Question: I have to put the text over the image, I want to get the following final result:

I list all images from my database and add them dynamically to my Flexbox.
But I need to do this by code, dynamically.
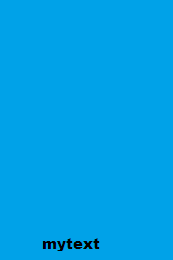
Answer: You can use this:
'''
<RelativeLayout>
<ImageView
android:id="@+id/myImageView"
android:layout_width="wrap_content"
android:layout_height="wrap_content"
android:src="@drawable/myImageSouce" />
<TextView
android:id="@+id/myImageViewText"
android:layout_width="wrap_content"
android:layout_height="wrap_content"
android:layout_alignLeft="@+id/myImageView"
android:layout_alignTop="@+id/myImageView"
android:layout_alignRight="@+id/myImageView"
android:layout_alignBottom="@+id/myImageView"
android:layout_margin="1dp"
android:gravity="center"
android:text="Default text"
android:textColor="#000000" />
'''
And dynamically change Text in this image using:
'''
TextView myAwesomeTextView = (TextView)findViewById(R.id.myImageViewText);
myAwesomeTextView.setText("New Text inside Image");
'''